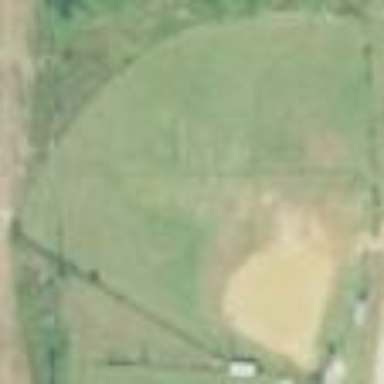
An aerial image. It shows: Baseball pitch for leisure and sports activities.